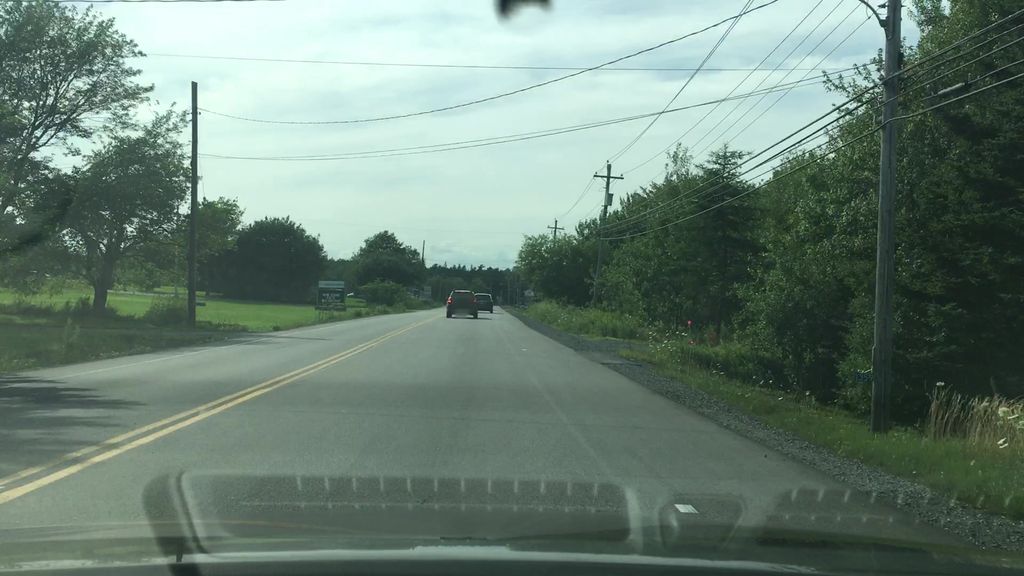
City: halifax